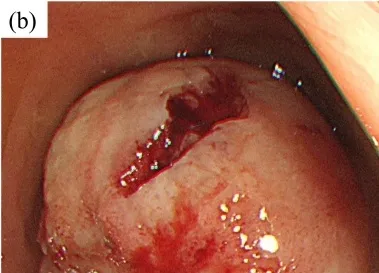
Colonoscopic findings. . (b) Superficial biopsy and boring biopsy were performed.
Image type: endoscopy (gi_endoscopy)